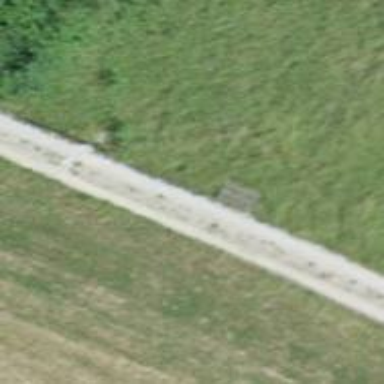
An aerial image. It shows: Bench.